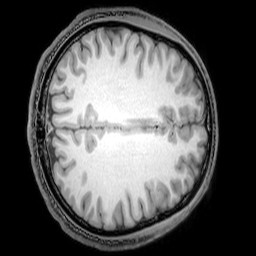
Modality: T1w
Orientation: axial
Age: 24
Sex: male
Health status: healthy
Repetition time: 0.081 s
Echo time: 0.037 s